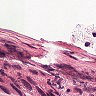
Metastatic tissue present: yes